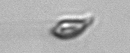
Label: Cryptophyta